Question: How can I customise the icons that are visible in the top right hand corner for a Chrome for Desktop app as in Weather Bug? I couldn't find any related APIs.

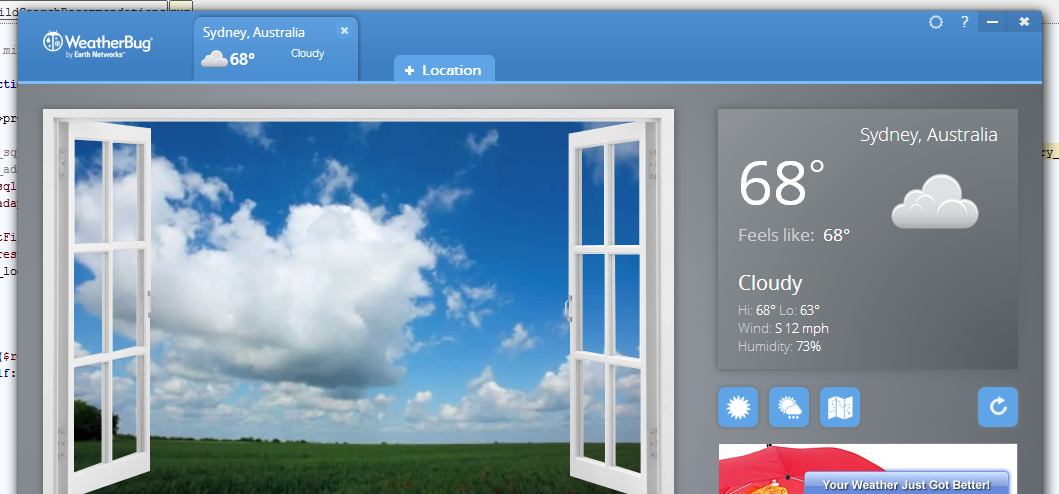
Answer: Set frame type 'none' and build them yourself.